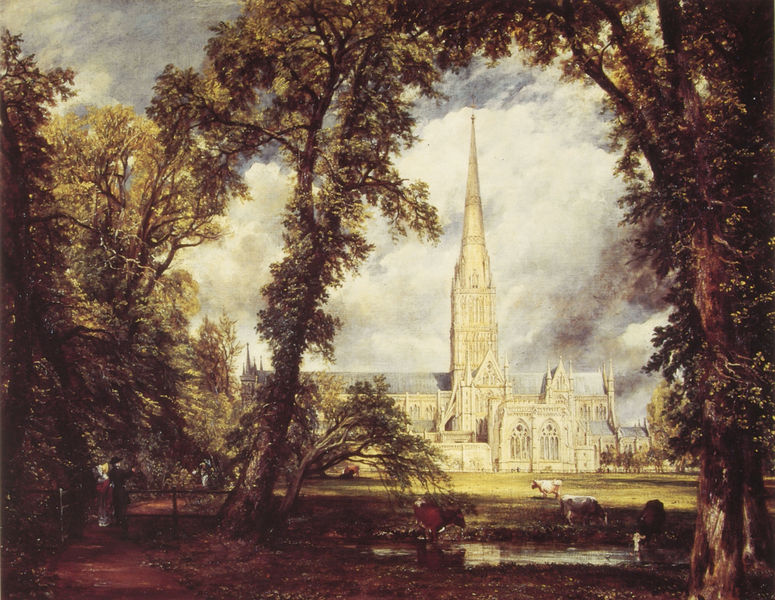
Titel: Salisbury Cathedral from the Bishop's Grounds
Künstler: John Constable
Standort: London
Institution: Victoria & Albert Museum
Schlagwörter: baum, blau, dunkel, himmel, mann, schatten, wasser, weiß, wolken, bäume, grün, kirchturm, landschaft, menschen, see, teich, ufer, braun, fenster, frankreich, frau, grau, hut, licht, schwarz, strasse, ölbild, gebäude, gras, park, parkanlage, rasen, rot, schirm, schloss, tiere, weg, wiese, wolke, haube, malerei, felder, kühe, vieh, kirche, sonne, paar, personen, england, gotik, wald, genre, turm, weiher, garten, deutschland, fassade, schule, dorf, tag, kuh, rind, herbst, idylle, constable, geländer, regen, rinder, schaf, durchblick, kloster, türme, dom, spaziergang, lichtung, kathedrale, gotisch, romantisch, tümpel, geäst, tränke, spaziergänger, gothik, waldweg, schafe, hasu, wasserstelle, rotes kleid, gotische kathedrale, john, barcelona, salisbury, kuhe, cathedral from the bishop`s gr, saliybury, salesbury, t, 18. jahrhundert, himmel wald wolken, salsbury, kirdche, britsch